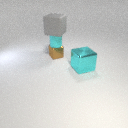
small brown metal cube behind large cyan metal cube